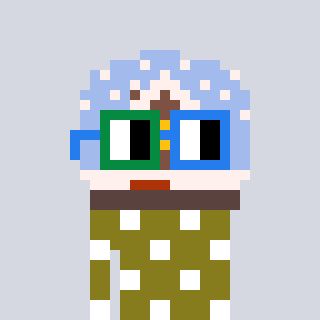
a pixel art character with square green and blue glasses, a snow globe-shaped head and a gunk-colored body on a cool background